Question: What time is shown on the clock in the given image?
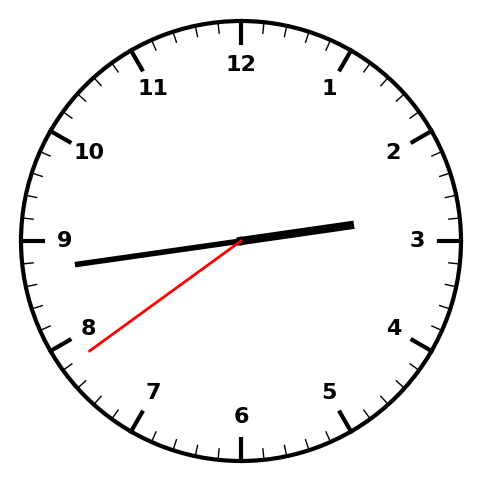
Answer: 02:43:39